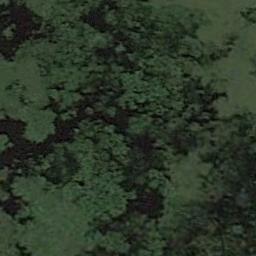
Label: wetland